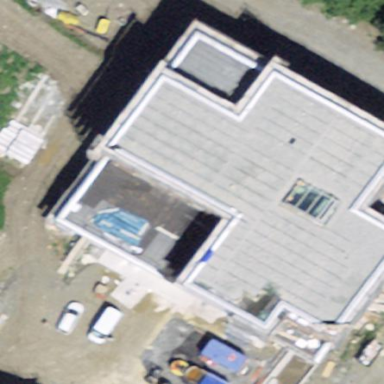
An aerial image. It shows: Preparatory school building.